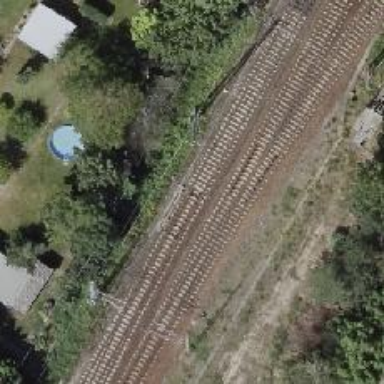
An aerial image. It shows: Railway switch.